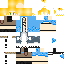
A male human skin with light skin, wearing blonde long hair dressed in a blue tshirt and brown pants, featuring a closed mouth.